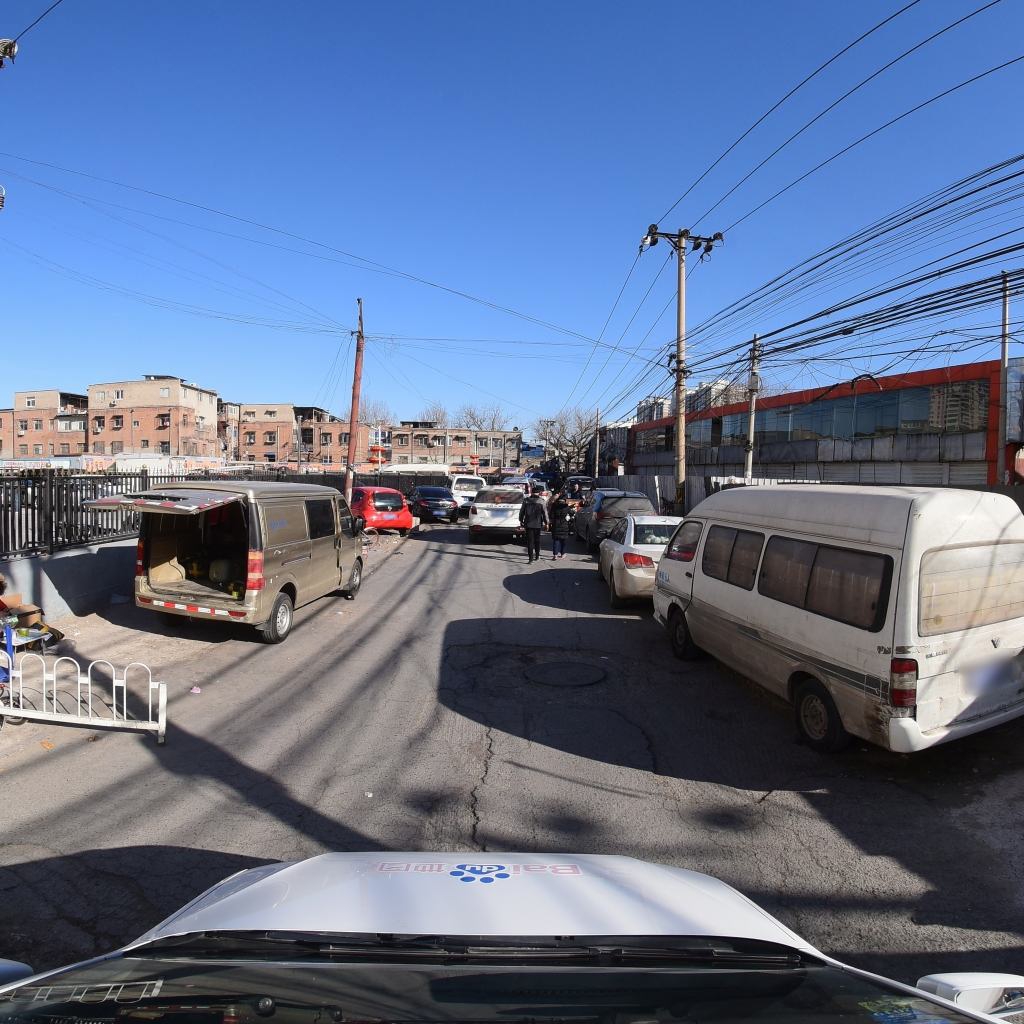
Region: Fengtai
Road damage annotations: longitudinal crack, manhole cover, pothole, pothole, alligator crack, alligator crack